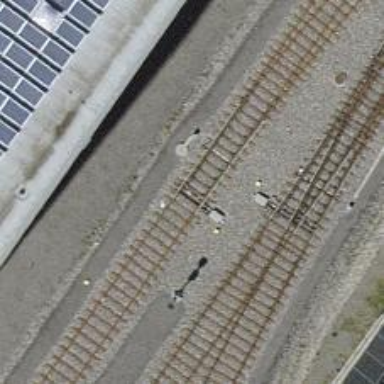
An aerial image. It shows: Rail spur service.